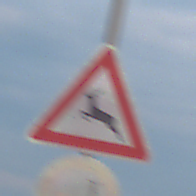
Verkehrszeichen: WildwechselRechts
Zusatzzeichen unten: VerbotUeberholenEinspurigeFahrzeuge
Umgebung: Outdoor, Nature
Tageszeit: SunriseSunset
Wetter: PartlyCloudy
Licht: Natural
Jahreszeit: NotSpecified
Kontrast: LowContrast